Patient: sex M, age 58
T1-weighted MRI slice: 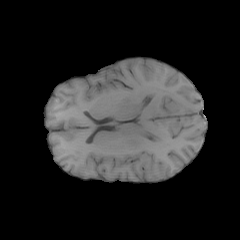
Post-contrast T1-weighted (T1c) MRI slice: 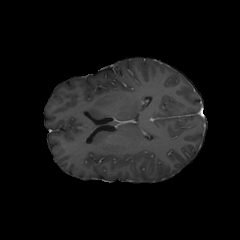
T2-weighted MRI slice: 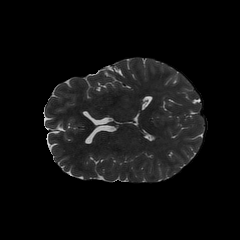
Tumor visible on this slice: no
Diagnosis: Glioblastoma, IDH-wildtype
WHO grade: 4